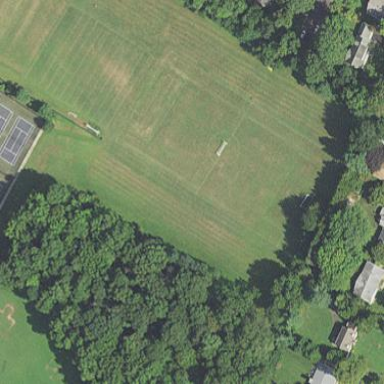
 and soccer. It is designated as leisure land."